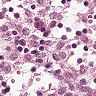
Metastatic tissue present: no